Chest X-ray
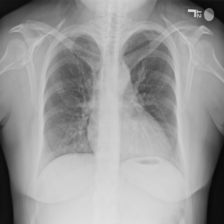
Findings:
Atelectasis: negative
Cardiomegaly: negative
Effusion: negative
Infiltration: negative
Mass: negative
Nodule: negative
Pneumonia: negative
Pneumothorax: negative
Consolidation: negative
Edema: negative
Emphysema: negative
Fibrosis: negative
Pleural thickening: negative
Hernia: negative